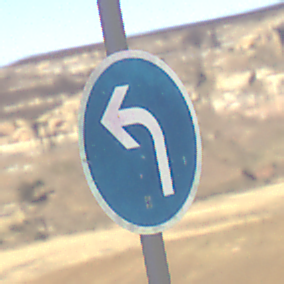
Verkehrszeichen: VorgeschriebeneFahrtrichtungLinks
Umgebung: Outdoor, Nature
Tageszeit: MorningAfternoon
Wetter: Clear
Licht: Natural
Jahreszeit: NotSpecified
Kontrast: HighContrast